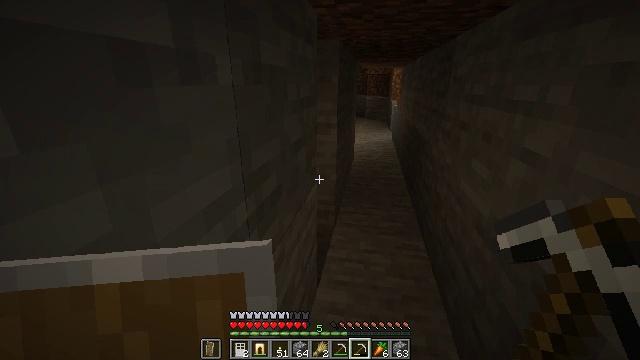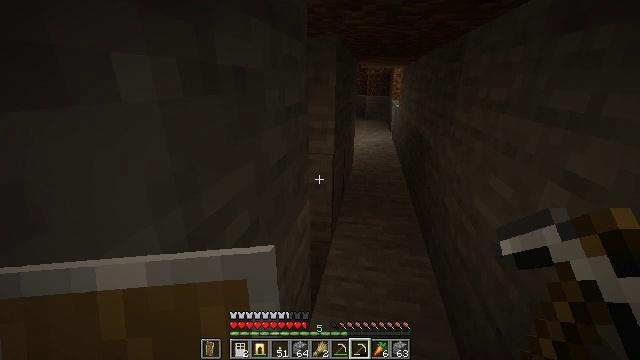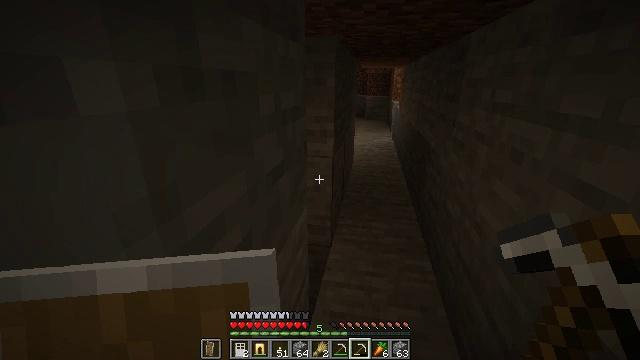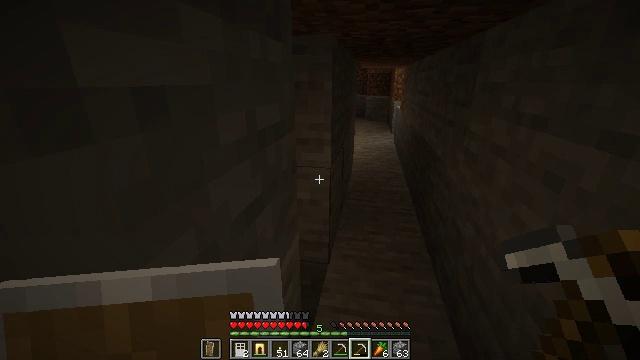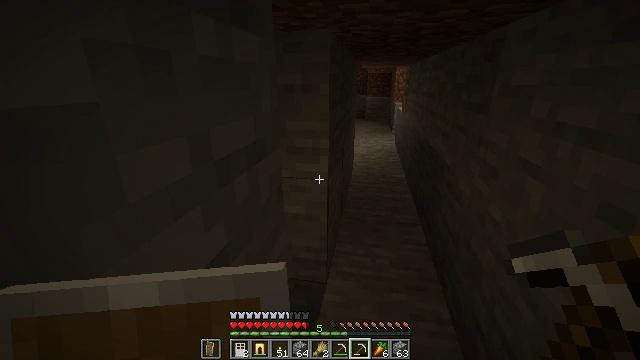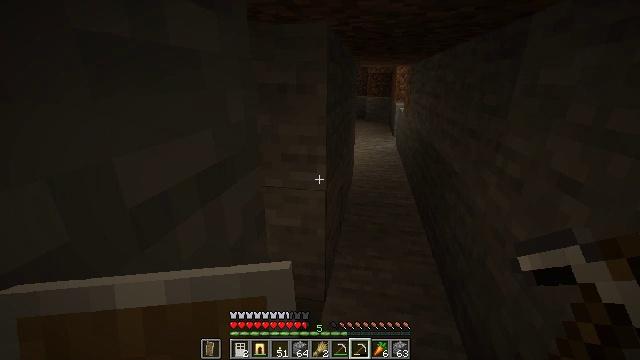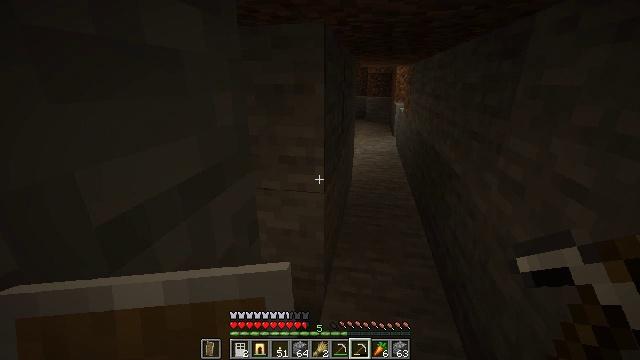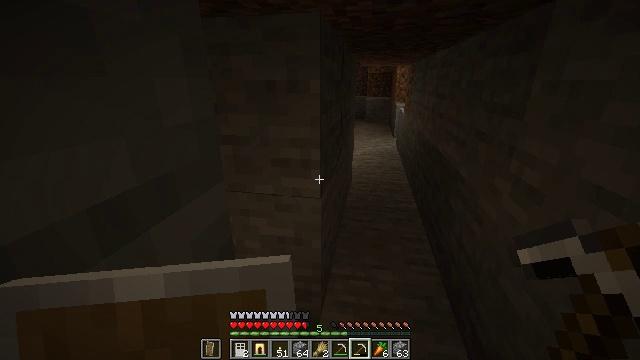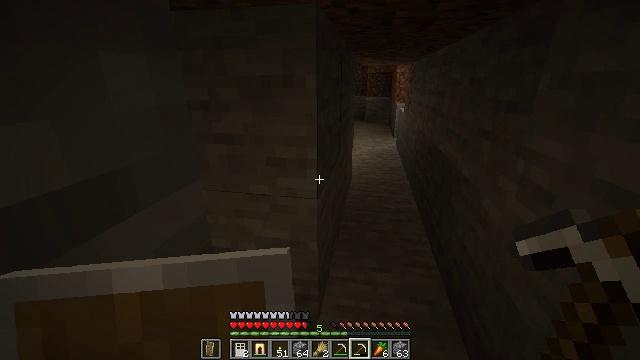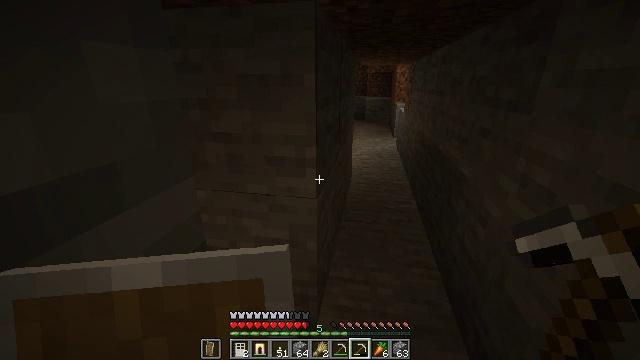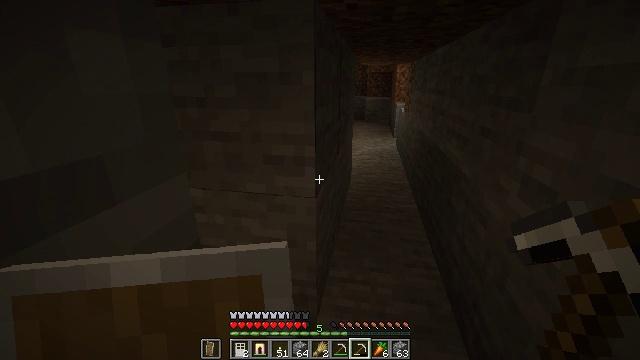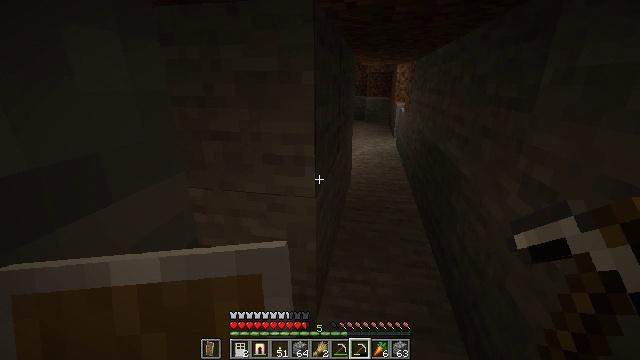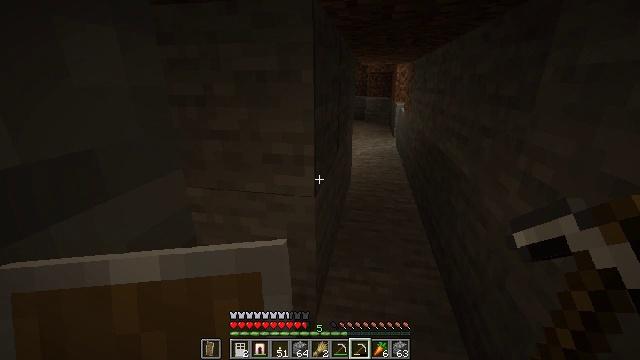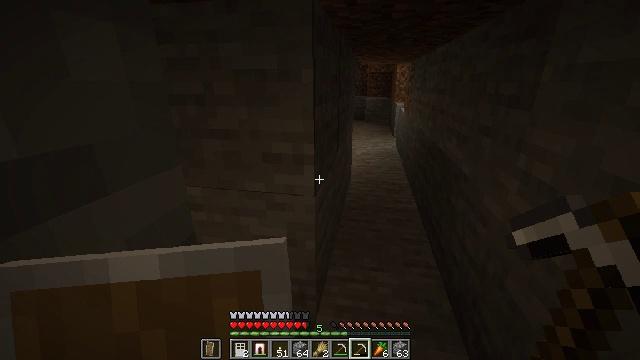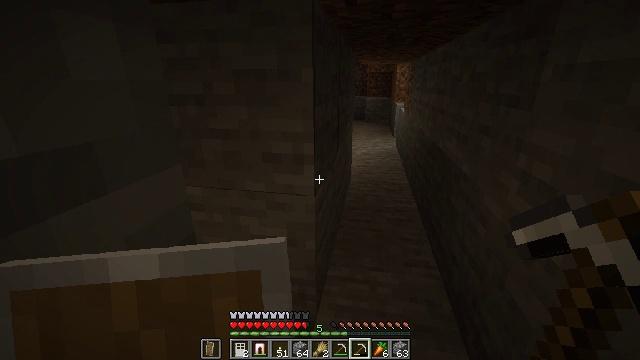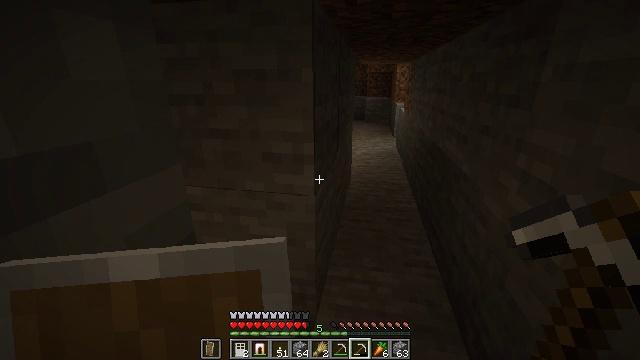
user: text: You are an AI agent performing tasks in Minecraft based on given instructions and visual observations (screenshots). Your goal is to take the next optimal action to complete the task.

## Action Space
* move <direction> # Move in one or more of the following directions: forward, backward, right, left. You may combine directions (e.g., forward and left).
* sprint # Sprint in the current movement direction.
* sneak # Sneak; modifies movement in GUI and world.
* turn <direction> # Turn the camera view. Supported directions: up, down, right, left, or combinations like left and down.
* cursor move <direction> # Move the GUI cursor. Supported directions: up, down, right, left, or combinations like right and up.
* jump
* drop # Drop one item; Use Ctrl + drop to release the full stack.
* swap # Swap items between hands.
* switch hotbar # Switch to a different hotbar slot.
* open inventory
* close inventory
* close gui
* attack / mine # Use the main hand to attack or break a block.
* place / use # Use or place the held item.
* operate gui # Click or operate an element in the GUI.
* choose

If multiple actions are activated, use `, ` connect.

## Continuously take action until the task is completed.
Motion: motion action
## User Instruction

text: Retrieve the white bed for later use.
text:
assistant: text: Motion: move forward
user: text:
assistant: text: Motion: move forward
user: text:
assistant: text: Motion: move forward
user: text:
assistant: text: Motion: move forward
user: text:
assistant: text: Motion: move forward
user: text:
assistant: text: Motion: no_op
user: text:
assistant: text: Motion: no_op
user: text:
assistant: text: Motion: no_op
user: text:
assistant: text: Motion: no_op
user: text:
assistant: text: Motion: no_op
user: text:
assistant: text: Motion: no_op
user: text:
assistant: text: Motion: no_op
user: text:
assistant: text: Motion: no_op
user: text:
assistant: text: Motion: no_op
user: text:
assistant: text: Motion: no_op
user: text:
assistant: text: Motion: no_op
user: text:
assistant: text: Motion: no_op
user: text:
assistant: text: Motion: no_op
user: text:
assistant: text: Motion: move forward and move right
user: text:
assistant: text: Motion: move forward and move right
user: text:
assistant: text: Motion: move forward and move right
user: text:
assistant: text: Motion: move forward and move right
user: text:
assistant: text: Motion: move forward and move right
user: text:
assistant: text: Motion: move forward and move right
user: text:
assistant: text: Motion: move forward
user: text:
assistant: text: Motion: move forward
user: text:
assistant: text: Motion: move forward
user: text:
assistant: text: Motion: move forward
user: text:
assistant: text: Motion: move forward
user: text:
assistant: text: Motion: move forward